Aerial crown-view tile of a tropical tree (Barro Colorado Island, Panama), acquired 20250715:
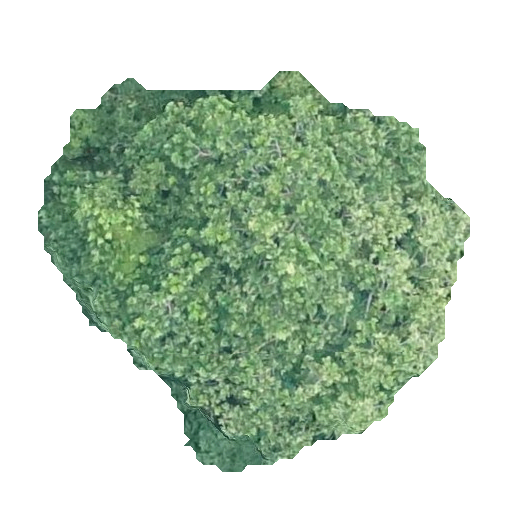
Species: Anacardium excelsum
GBIF accepted scientific name: Anacardium excelsum
Crown area: 175.332 m²